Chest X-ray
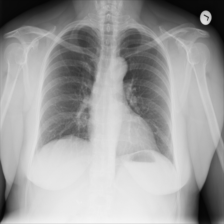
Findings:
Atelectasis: negative
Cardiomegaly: negative
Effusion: negative
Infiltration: negative
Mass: negative
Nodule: negative
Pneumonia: negative
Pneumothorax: negative
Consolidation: negative
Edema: negative
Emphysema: negative
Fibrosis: negative
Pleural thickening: negative
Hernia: negative